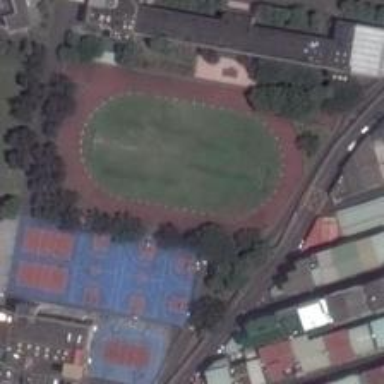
This is a convenient place for exercise since it is close to the road and residential areas and there is a parking lot nearby .